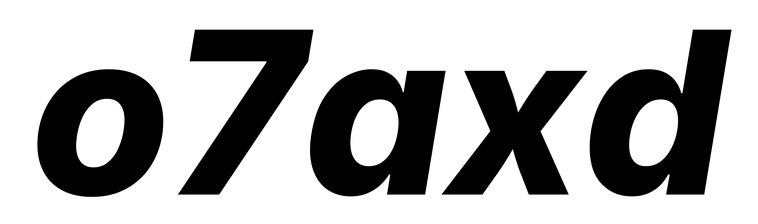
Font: Inter-Italic_ExtraBold_Italic